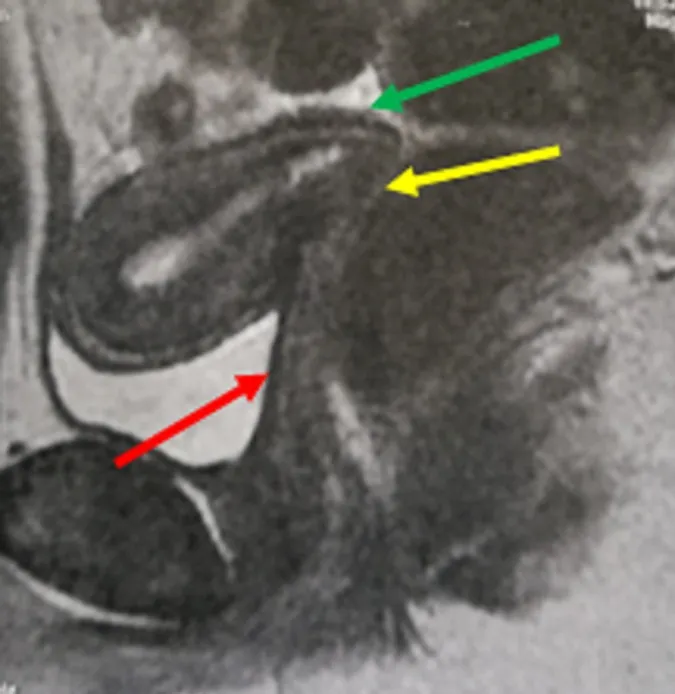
magnetic resonance imaging scan showing the vagina (in red), the isthmus (in green) and the absence of cervix (in yellow).
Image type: radiology (mri)